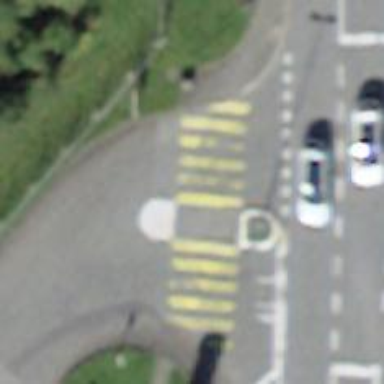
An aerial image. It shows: Zebra crossing on the road.